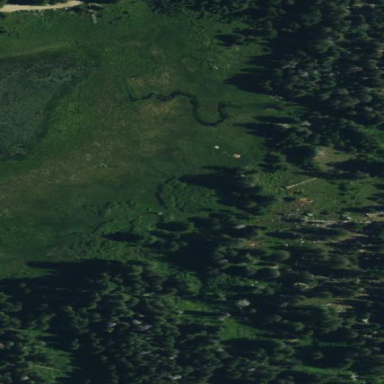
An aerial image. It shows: Wet meadow with woodland vegetation.